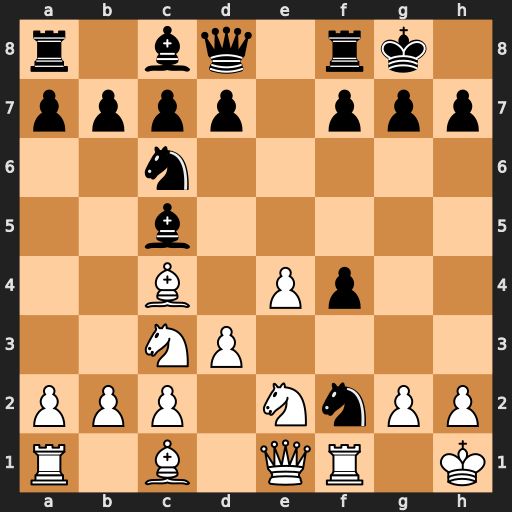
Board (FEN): r1bq1rk1/pppp1ppp/2n5/2b5/2B1Pp2/2NP4/PPP1NnPP/R1B1QR1K
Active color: w
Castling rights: -
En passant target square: -
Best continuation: Rxf2 Bxf2 Qxf2